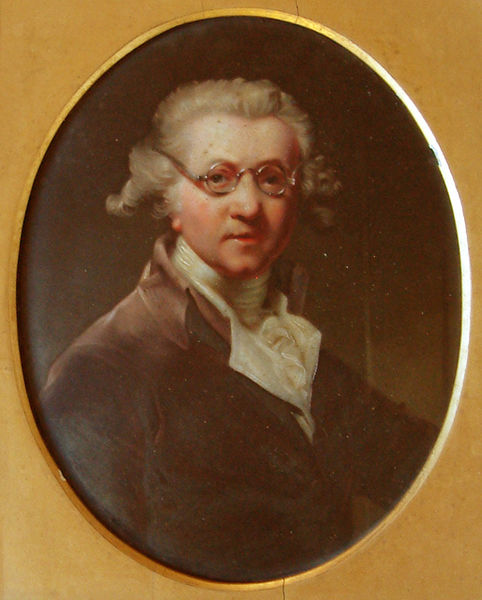
Titel: Sir Joshua Reynolds (1723-1792)
Künstler: Henry Pierce Bone
Standort: Amherst (Massachusetts, USA)
Institution: Mead Art Museum, Amherst College
Schlagwörter: mann, mund, weiss, hemd, bild, locke, kreis, rund, man, white, collar, hair, lace, nose, old, painting, portrait, sitting, picture, pink, brown, foto, brille, skin, noble, suit, locker, frame, oval, coat, elderly, scarf, glasses, curls, jacket, curl, photo, ears, lips, gentleman, forehead, spectacles, wig, ruffle, wealthy, ascot, painiting, berown, temples, talc, moles, powedered wig, white scarf, museum]